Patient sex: M
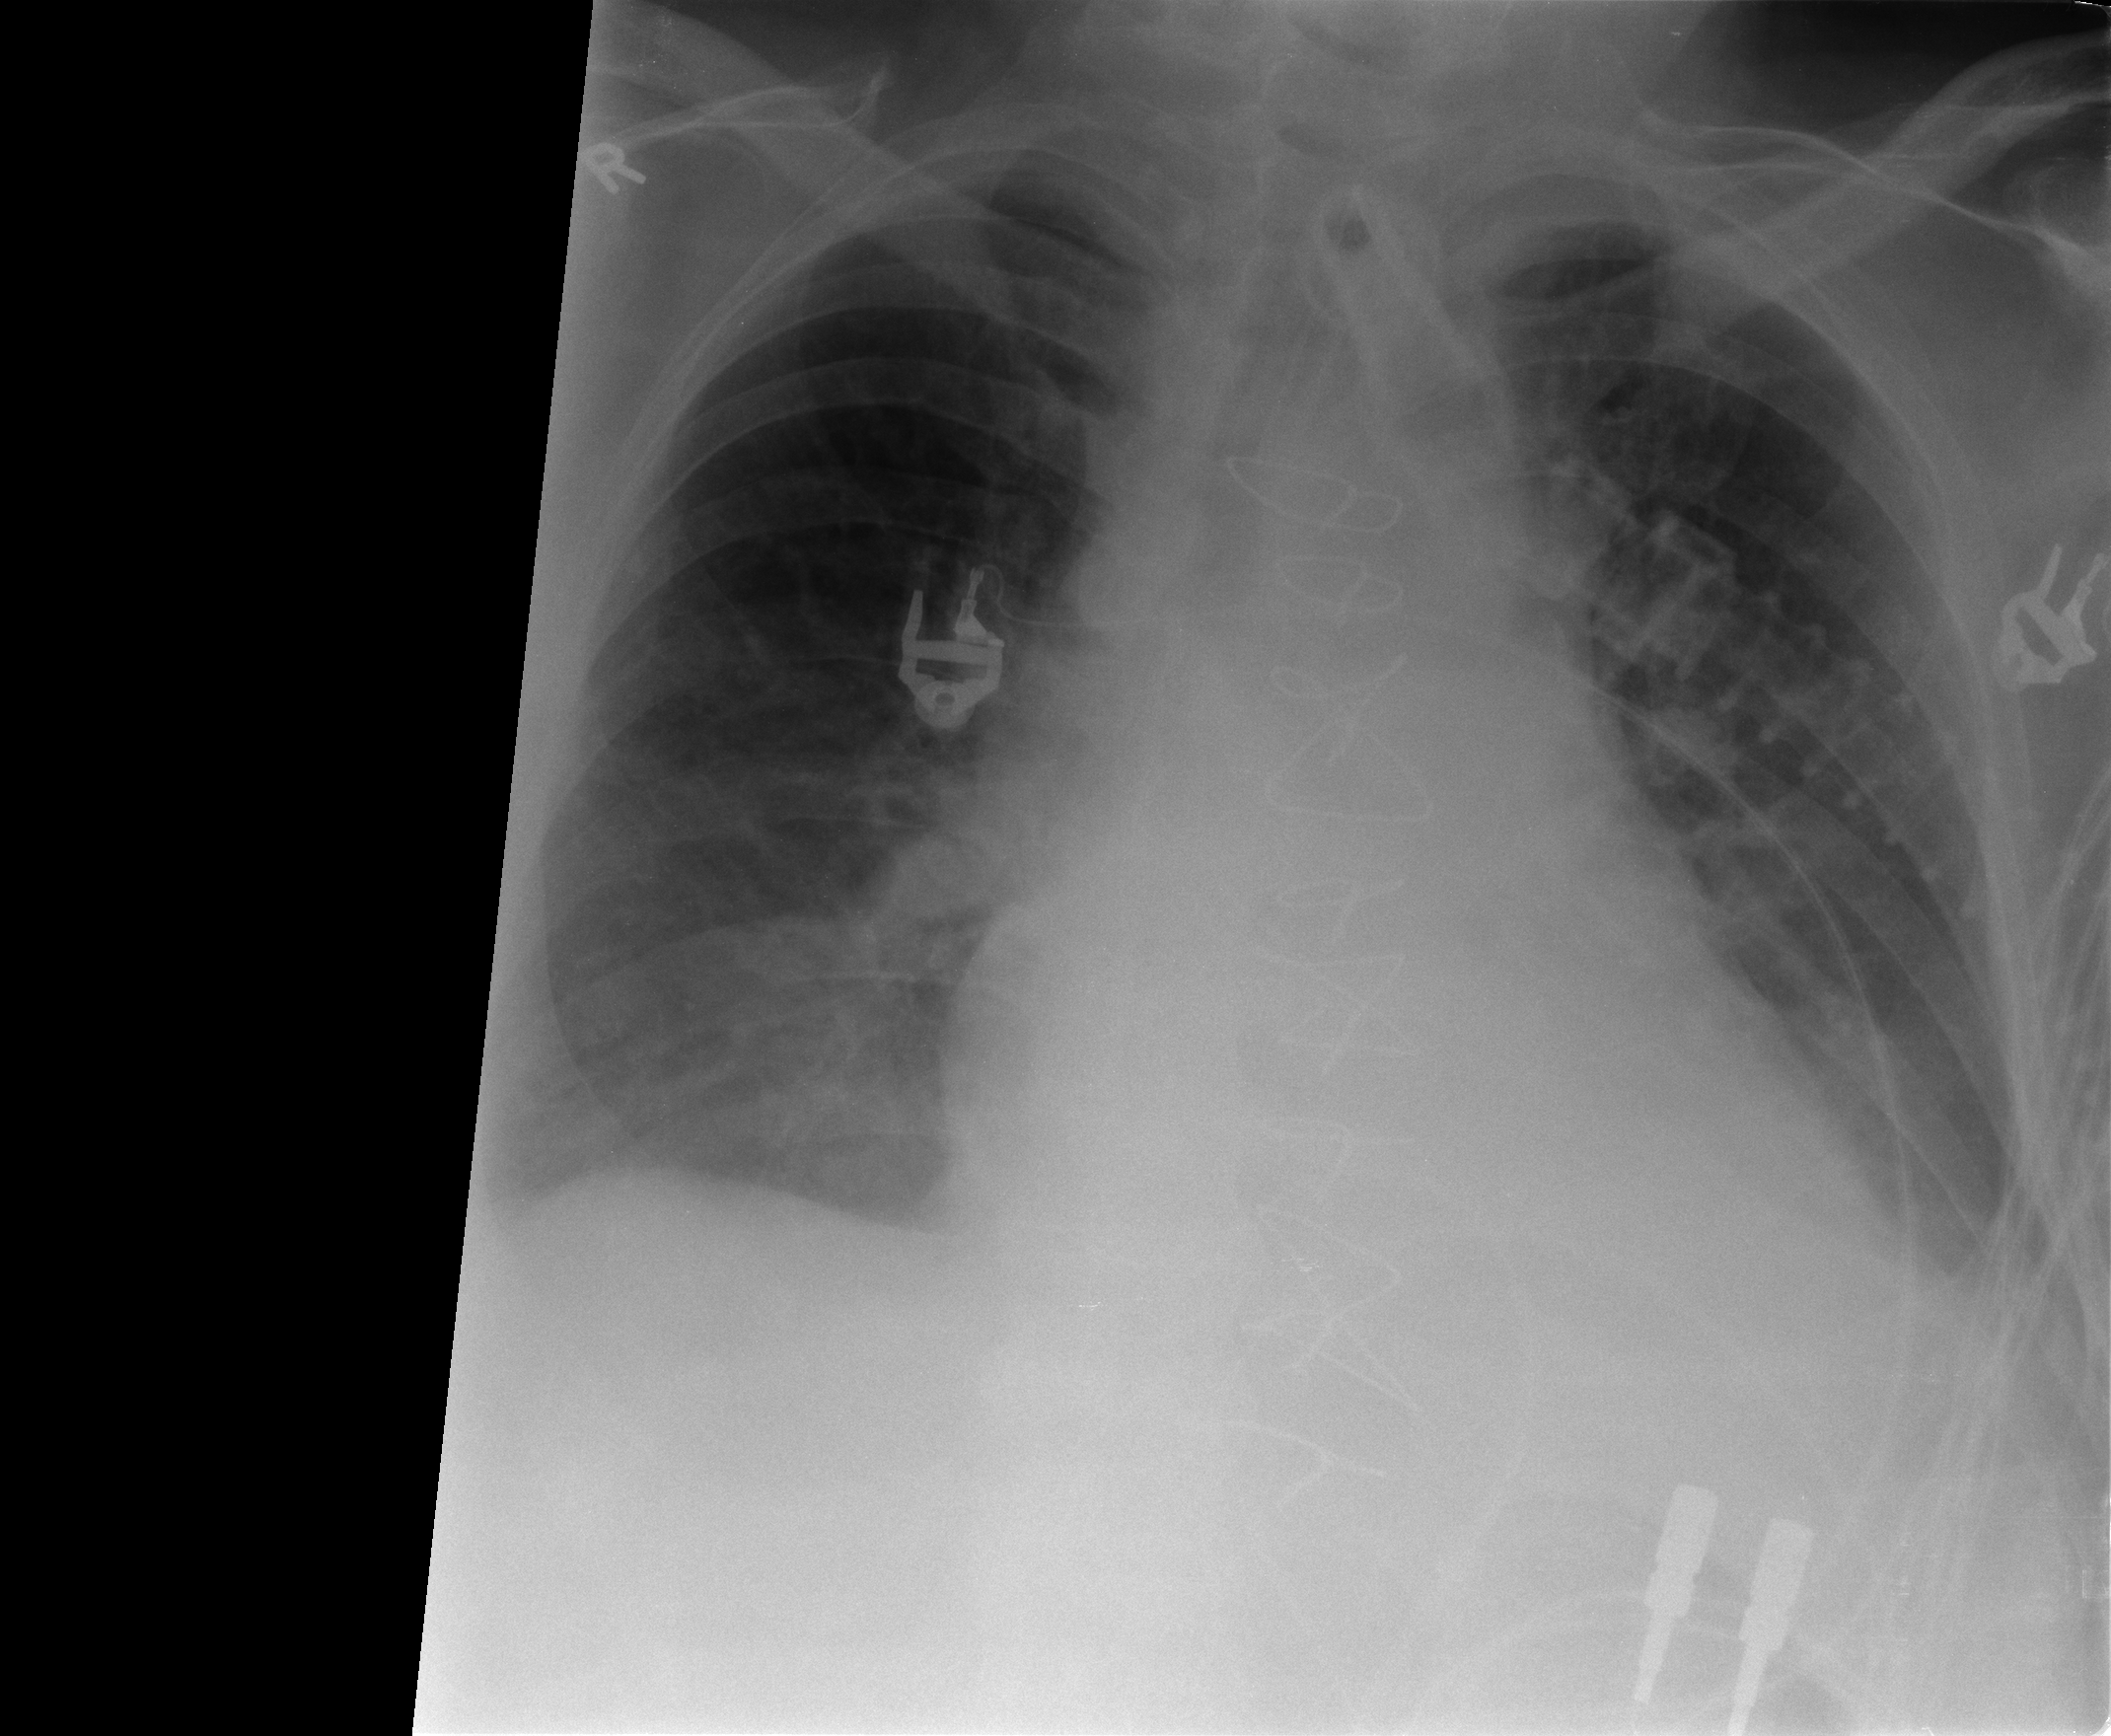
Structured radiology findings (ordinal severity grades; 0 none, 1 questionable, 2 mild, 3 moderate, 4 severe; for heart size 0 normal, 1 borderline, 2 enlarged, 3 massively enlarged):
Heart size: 2
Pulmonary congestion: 2
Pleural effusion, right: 1
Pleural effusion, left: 1
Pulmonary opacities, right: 0
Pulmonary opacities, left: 0
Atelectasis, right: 2
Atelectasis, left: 2